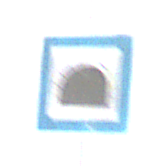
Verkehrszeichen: Tunnel
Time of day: MorningAfternoon
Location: Outdoor (Nature)
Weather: Overcast
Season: Winter
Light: Natural